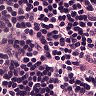
Metastatic tissue present: no